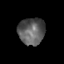
Tissue: skin
Cell type: Epithelial cells
Senescence score: 0.2756
Nuclear area (px): 700
Mean DAPI intensity: 92.281